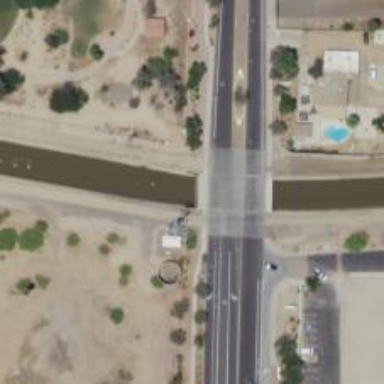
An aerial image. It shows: Culvert tunnel crossing over canal.